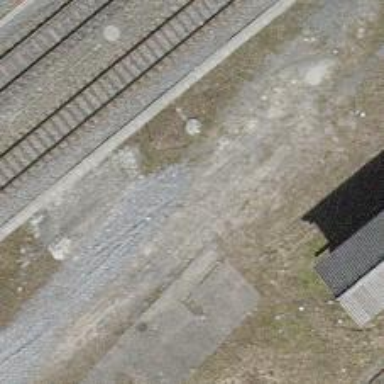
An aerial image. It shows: Disused railway yard with one track.